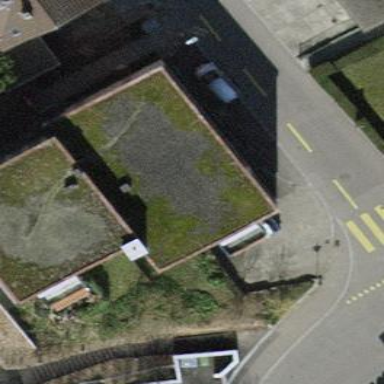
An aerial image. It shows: Flat-roofed apartment building.